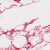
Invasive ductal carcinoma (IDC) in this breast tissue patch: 0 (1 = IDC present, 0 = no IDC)